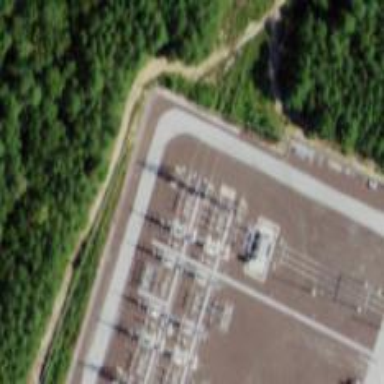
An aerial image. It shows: Switch for power supply.